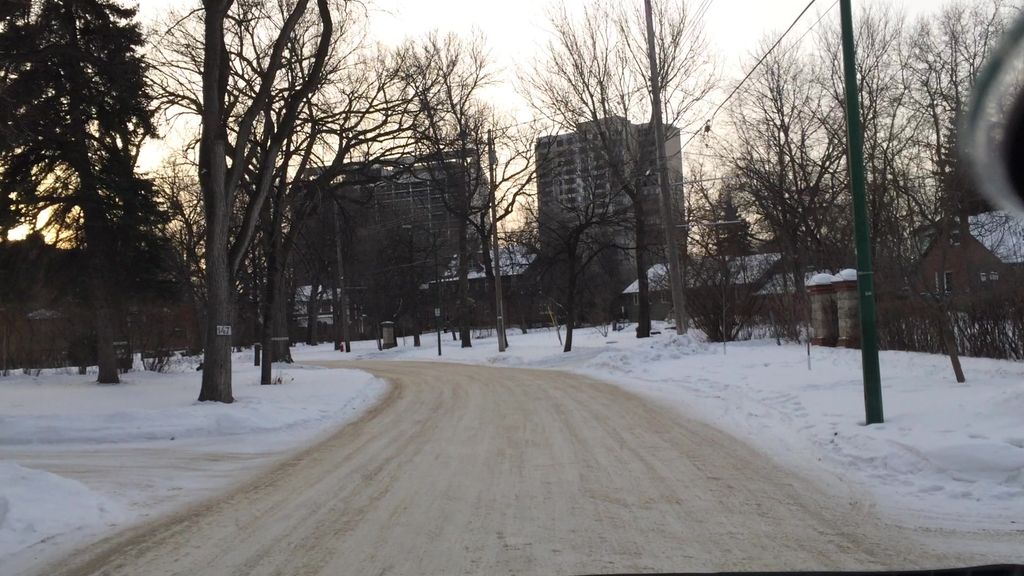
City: winnipeg